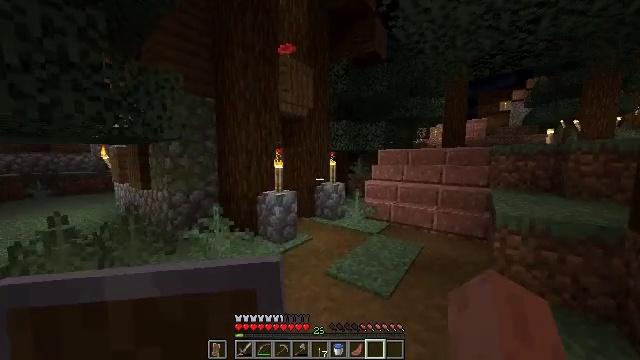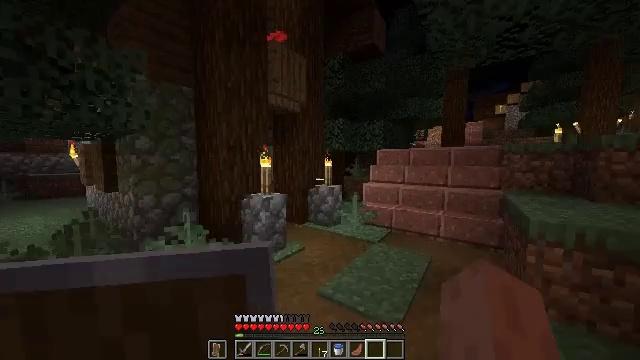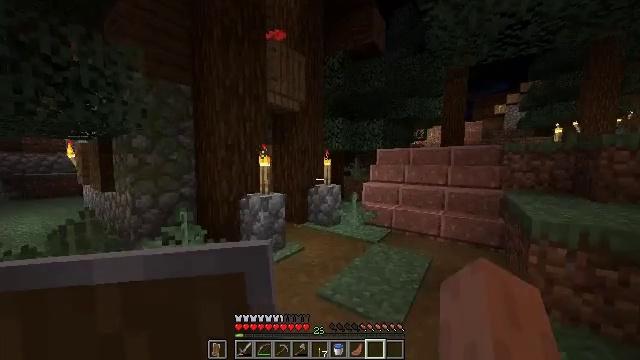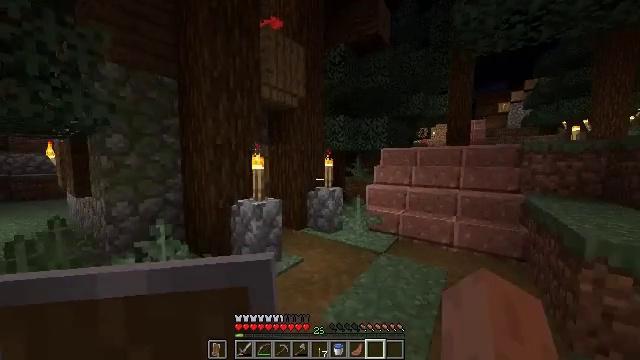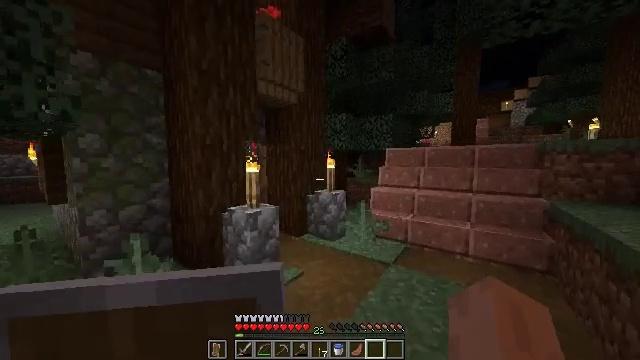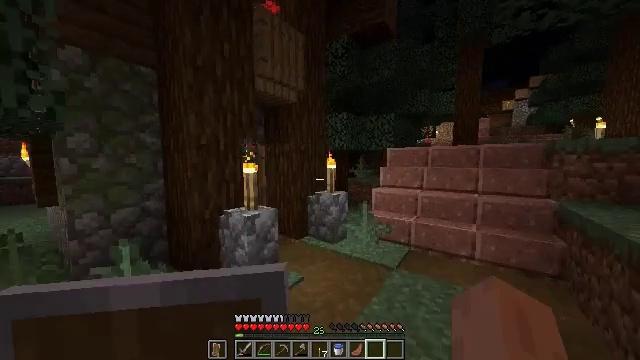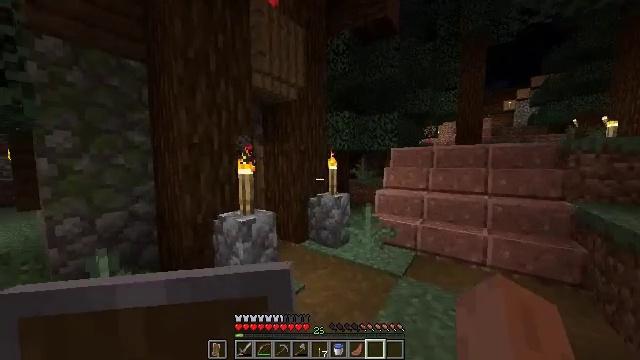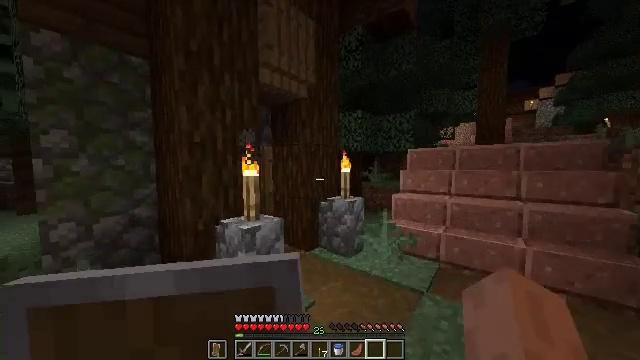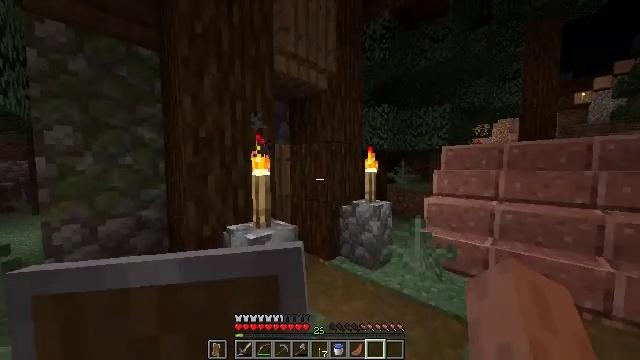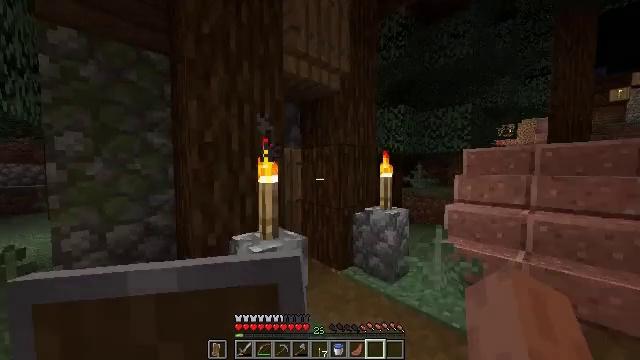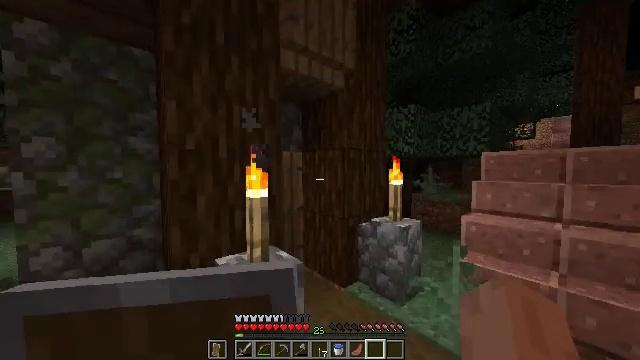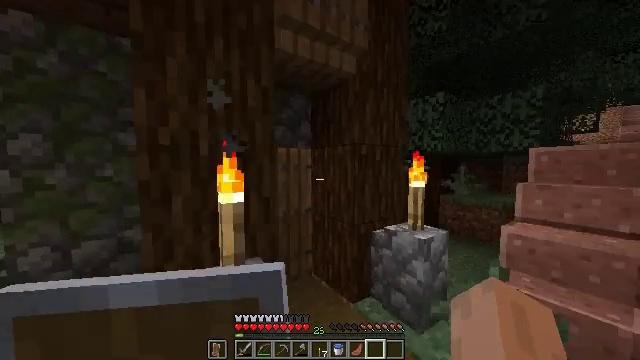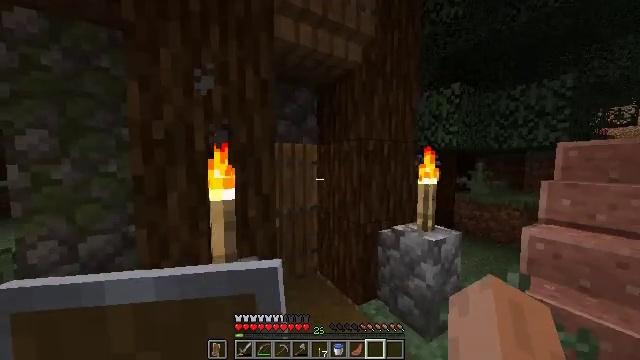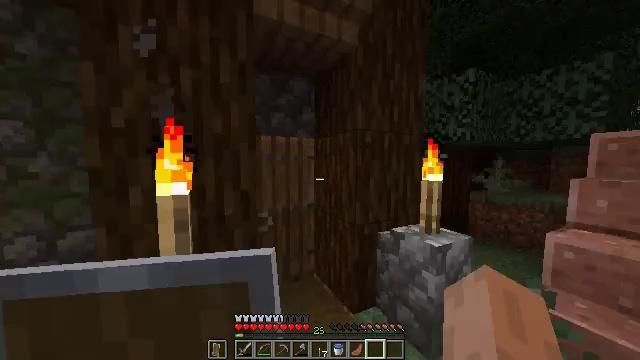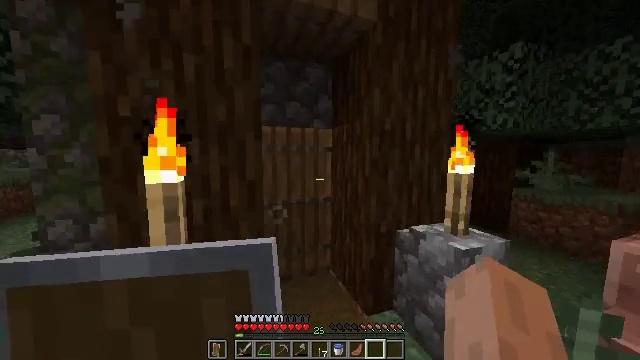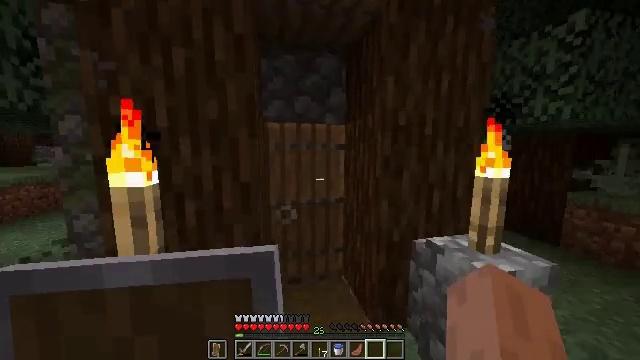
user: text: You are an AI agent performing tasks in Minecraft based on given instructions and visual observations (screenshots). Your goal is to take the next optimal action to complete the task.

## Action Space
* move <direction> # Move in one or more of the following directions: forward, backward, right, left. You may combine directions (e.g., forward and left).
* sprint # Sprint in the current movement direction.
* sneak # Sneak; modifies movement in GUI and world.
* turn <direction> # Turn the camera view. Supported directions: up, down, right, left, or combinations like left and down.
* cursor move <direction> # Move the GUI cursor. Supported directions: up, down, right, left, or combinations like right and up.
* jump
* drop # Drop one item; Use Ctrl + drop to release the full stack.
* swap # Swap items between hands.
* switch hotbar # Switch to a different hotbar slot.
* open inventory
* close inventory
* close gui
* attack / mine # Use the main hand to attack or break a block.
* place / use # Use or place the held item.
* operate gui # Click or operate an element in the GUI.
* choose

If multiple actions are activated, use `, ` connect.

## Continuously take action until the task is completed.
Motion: motion action
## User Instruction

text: Combine iron ingots to craft an iron door at the crafting table.
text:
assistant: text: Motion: move forward, turn right
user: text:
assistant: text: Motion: move forward
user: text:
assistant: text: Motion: move forward
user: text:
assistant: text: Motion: move forward
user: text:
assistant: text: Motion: move forward
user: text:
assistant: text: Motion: move forward
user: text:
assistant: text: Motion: move forward, turn left
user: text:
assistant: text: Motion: move forward, turn left
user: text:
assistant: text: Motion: move forward, turn left
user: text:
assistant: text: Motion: move forward and move right, turn left
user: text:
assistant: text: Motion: move forward and move right, turn left
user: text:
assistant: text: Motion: move forward and move right, turn left
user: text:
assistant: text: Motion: move forward and move right, turn left
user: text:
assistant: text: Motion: move forward and move right, turn left and down
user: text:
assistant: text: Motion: move forward, turn left
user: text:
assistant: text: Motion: move forward, turn left
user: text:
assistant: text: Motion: move forward, turn left, use / place
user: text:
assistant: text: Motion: move forward, use / place
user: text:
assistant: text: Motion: move forward
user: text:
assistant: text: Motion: move forward
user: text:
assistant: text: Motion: move forward
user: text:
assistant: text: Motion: move forward
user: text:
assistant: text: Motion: move forward
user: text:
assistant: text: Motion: move forward, turn left and up
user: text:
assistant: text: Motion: move forward
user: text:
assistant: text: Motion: move forward
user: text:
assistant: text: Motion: move forward and move left
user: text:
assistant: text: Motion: move forward and move left, turn right
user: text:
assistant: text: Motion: move forward and move left, turn right
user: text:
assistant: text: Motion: move forward and move left, turn right